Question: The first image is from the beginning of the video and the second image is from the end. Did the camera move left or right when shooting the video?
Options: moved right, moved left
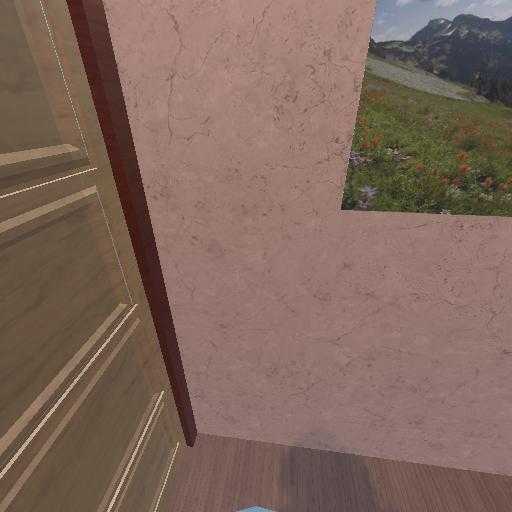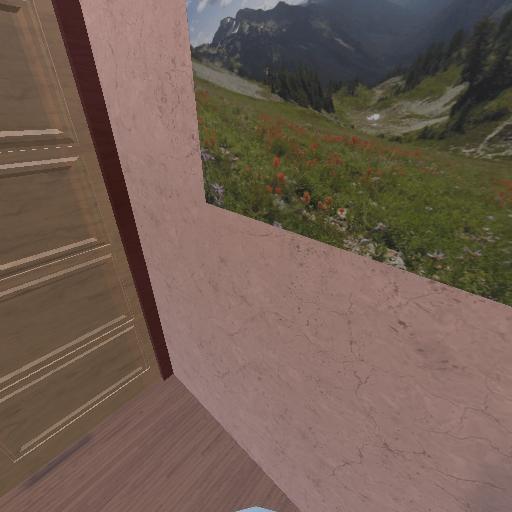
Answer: moved right